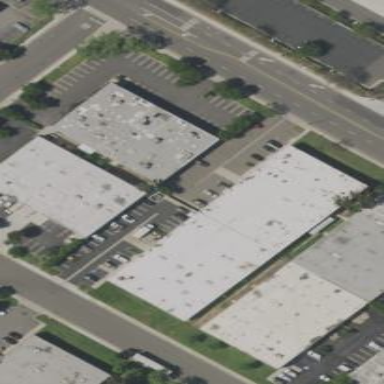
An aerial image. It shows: Commercial building.